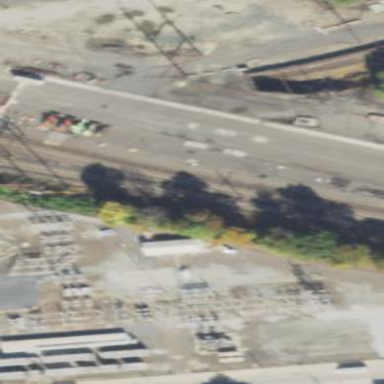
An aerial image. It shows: Substation surrounded by fence.